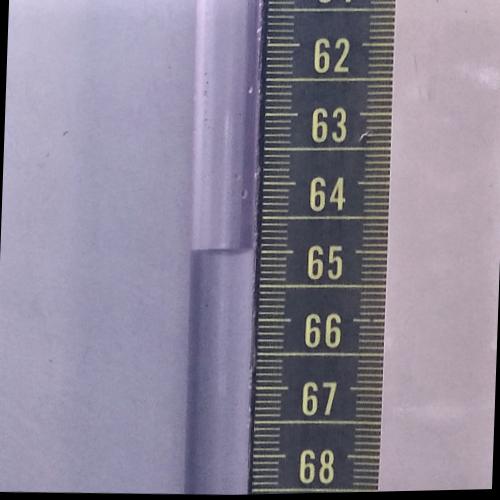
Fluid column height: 65.0 cm